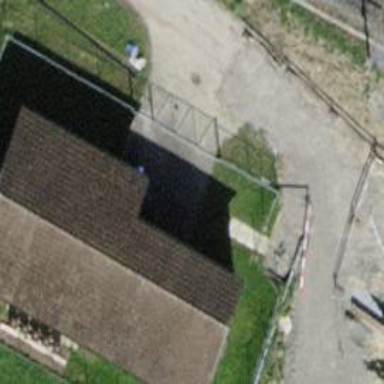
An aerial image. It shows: Industrial building housing substation.